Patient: sex F, age 86
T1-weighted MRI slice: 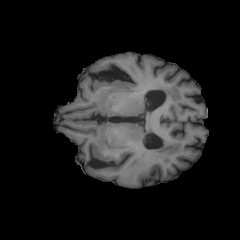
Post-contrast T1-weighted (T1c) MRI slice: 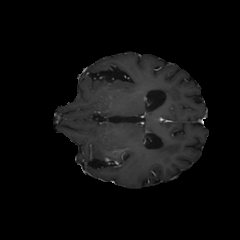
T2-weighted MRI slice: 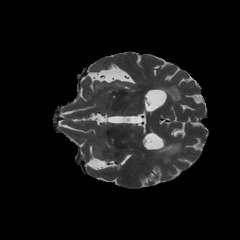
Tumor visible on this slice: yes
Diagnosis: Glioblastoma, IDH-wildtype
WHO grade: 4